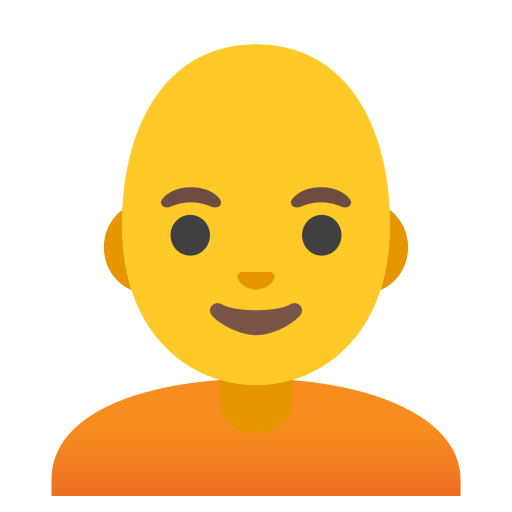
Emoji: 🧑‍🦲